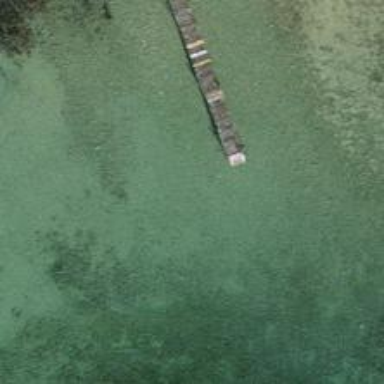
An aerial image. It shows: Man-made pier.